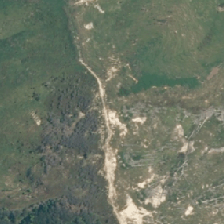
Land cover: harvested_forest